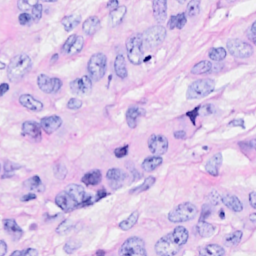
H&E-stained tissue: Breast